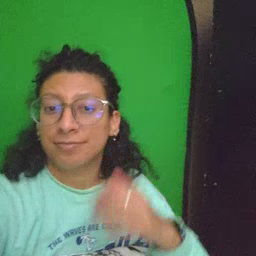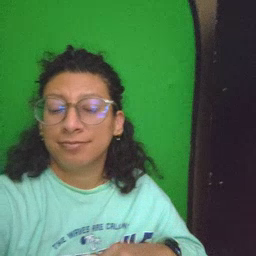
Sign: puppy